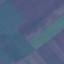
Land use / land cover class: AnnualCrop